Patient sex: M
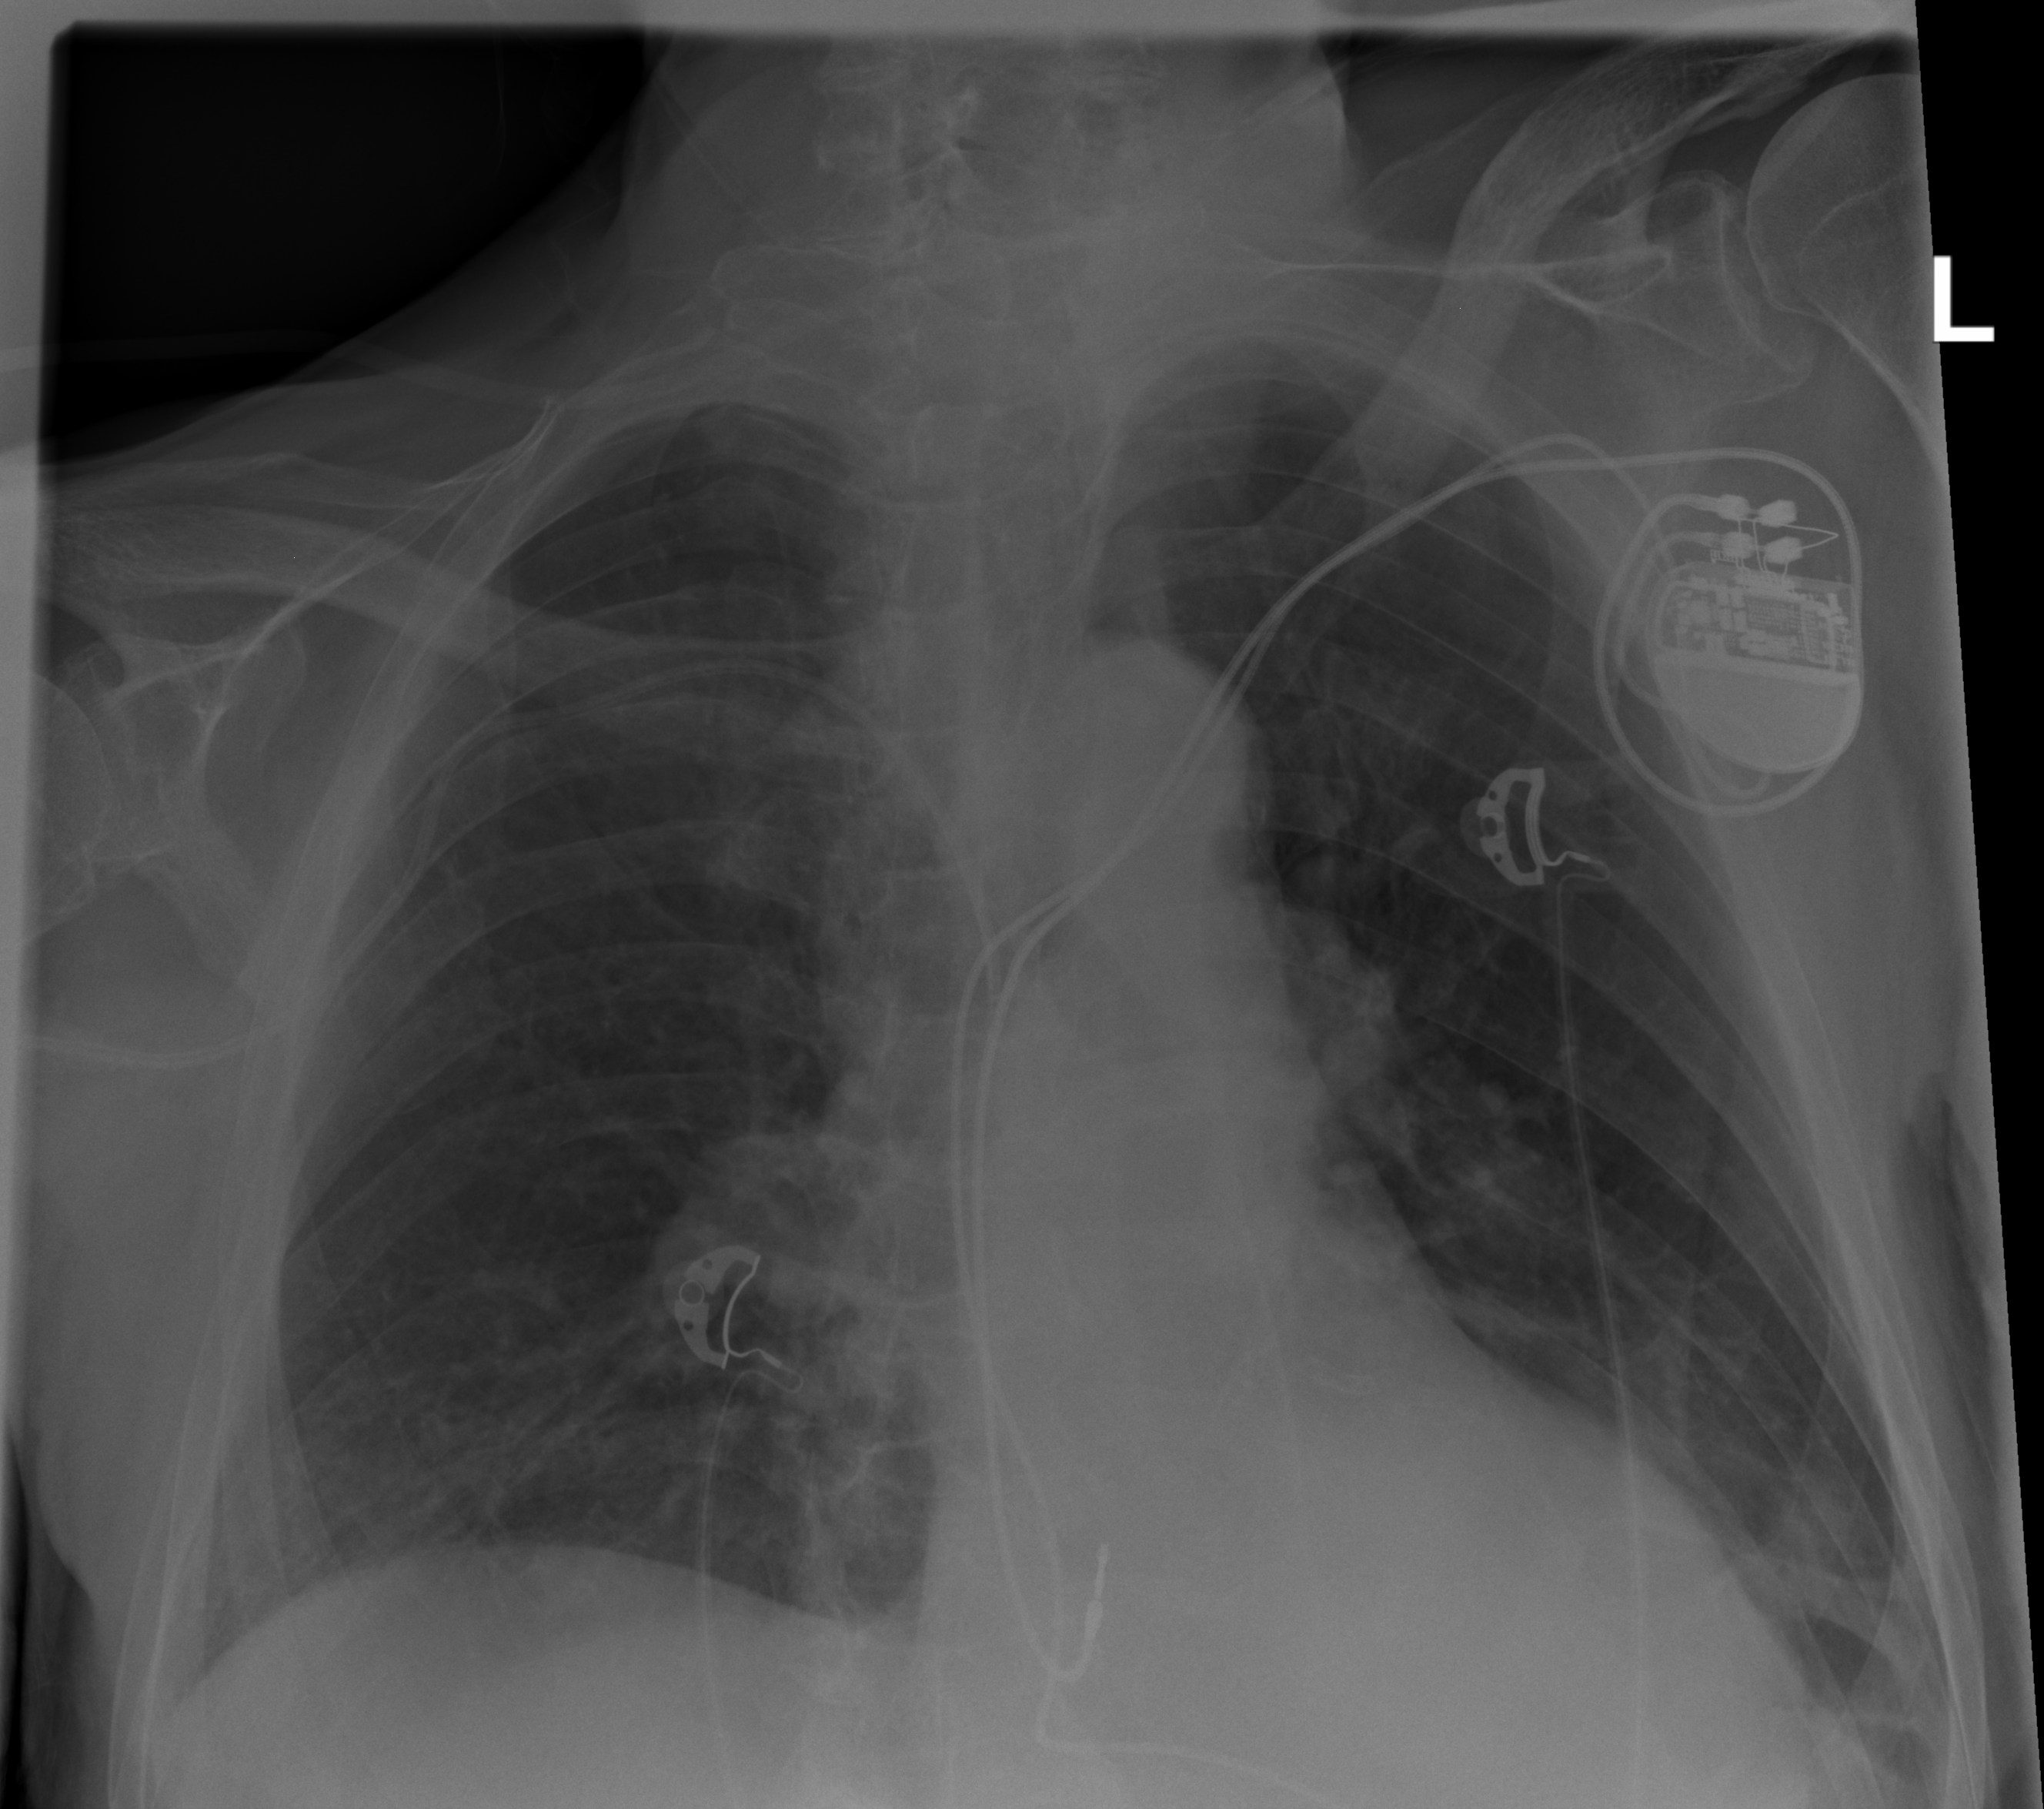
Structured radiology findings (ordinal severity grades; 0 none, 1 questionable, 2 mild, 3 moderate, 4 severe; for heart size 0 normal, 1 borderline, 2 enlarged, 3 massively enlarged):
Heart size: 2
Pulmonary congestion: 0
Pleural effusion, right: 0
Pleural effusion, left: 1
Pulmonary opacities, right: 0
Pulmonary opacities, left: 0
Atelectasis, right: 0
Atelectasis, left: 2